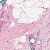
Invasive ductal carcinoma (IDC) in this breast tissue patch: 0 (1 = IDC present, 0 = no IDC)